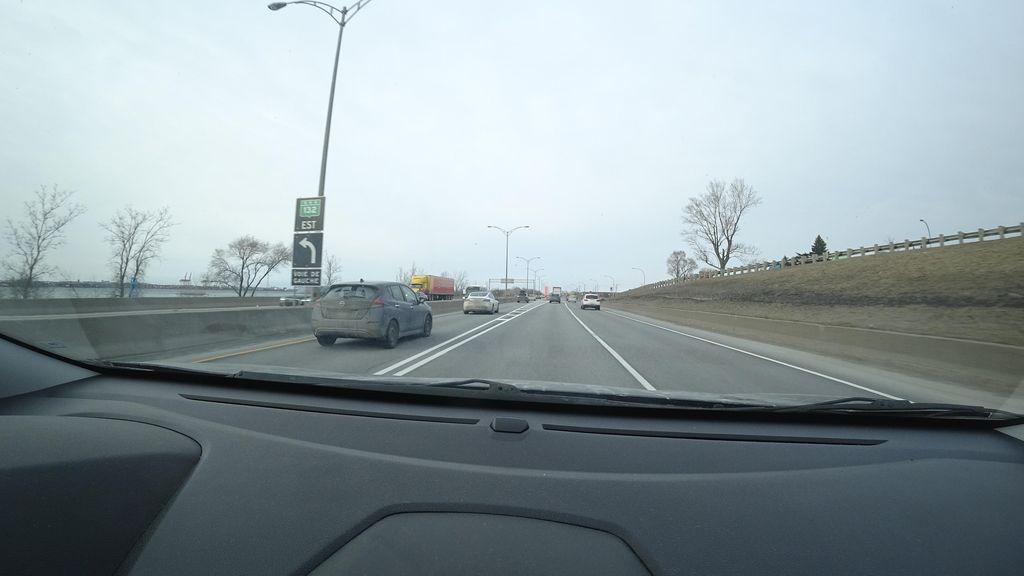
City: montreal